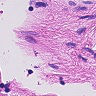
Metastatic tissue present: no